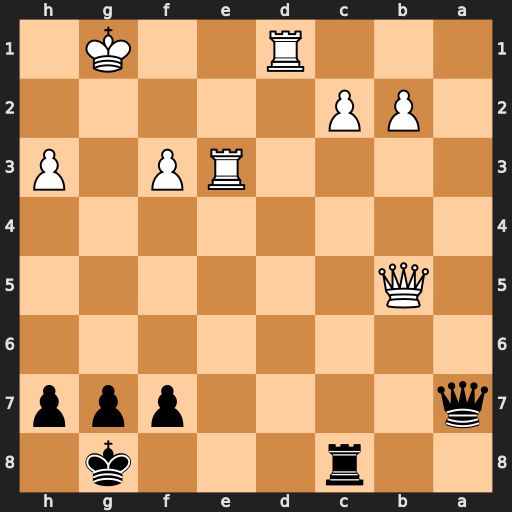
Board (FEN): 2r3k1/q4ppp/8/1Q6/8/4RP1P/1PP5/3R2K1
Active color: b
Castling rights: -
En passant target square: -
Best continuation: Qxe3+ Kf1 Qxf3+